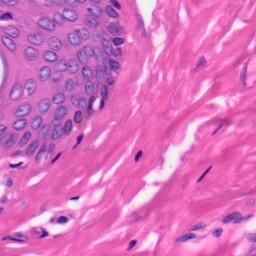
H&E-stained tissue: Skin